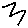
Label: zigzag